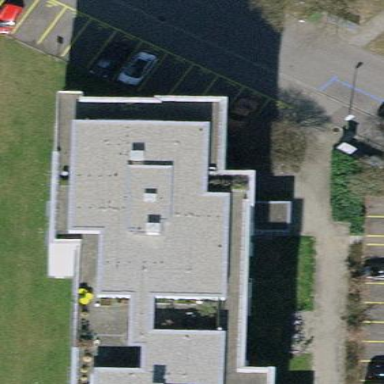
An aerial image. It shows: Apartment building with flat tile roof.